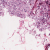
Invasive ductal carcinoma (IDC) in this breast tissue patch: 0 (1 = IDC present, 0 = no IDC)